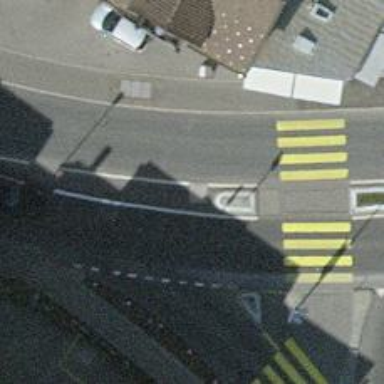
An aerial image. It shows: Secondary road with asphalt surface.